Field crop: maize
Growth stage: 2
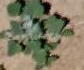
Species: chenopodium